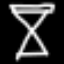
Label: hourglass